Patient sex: M
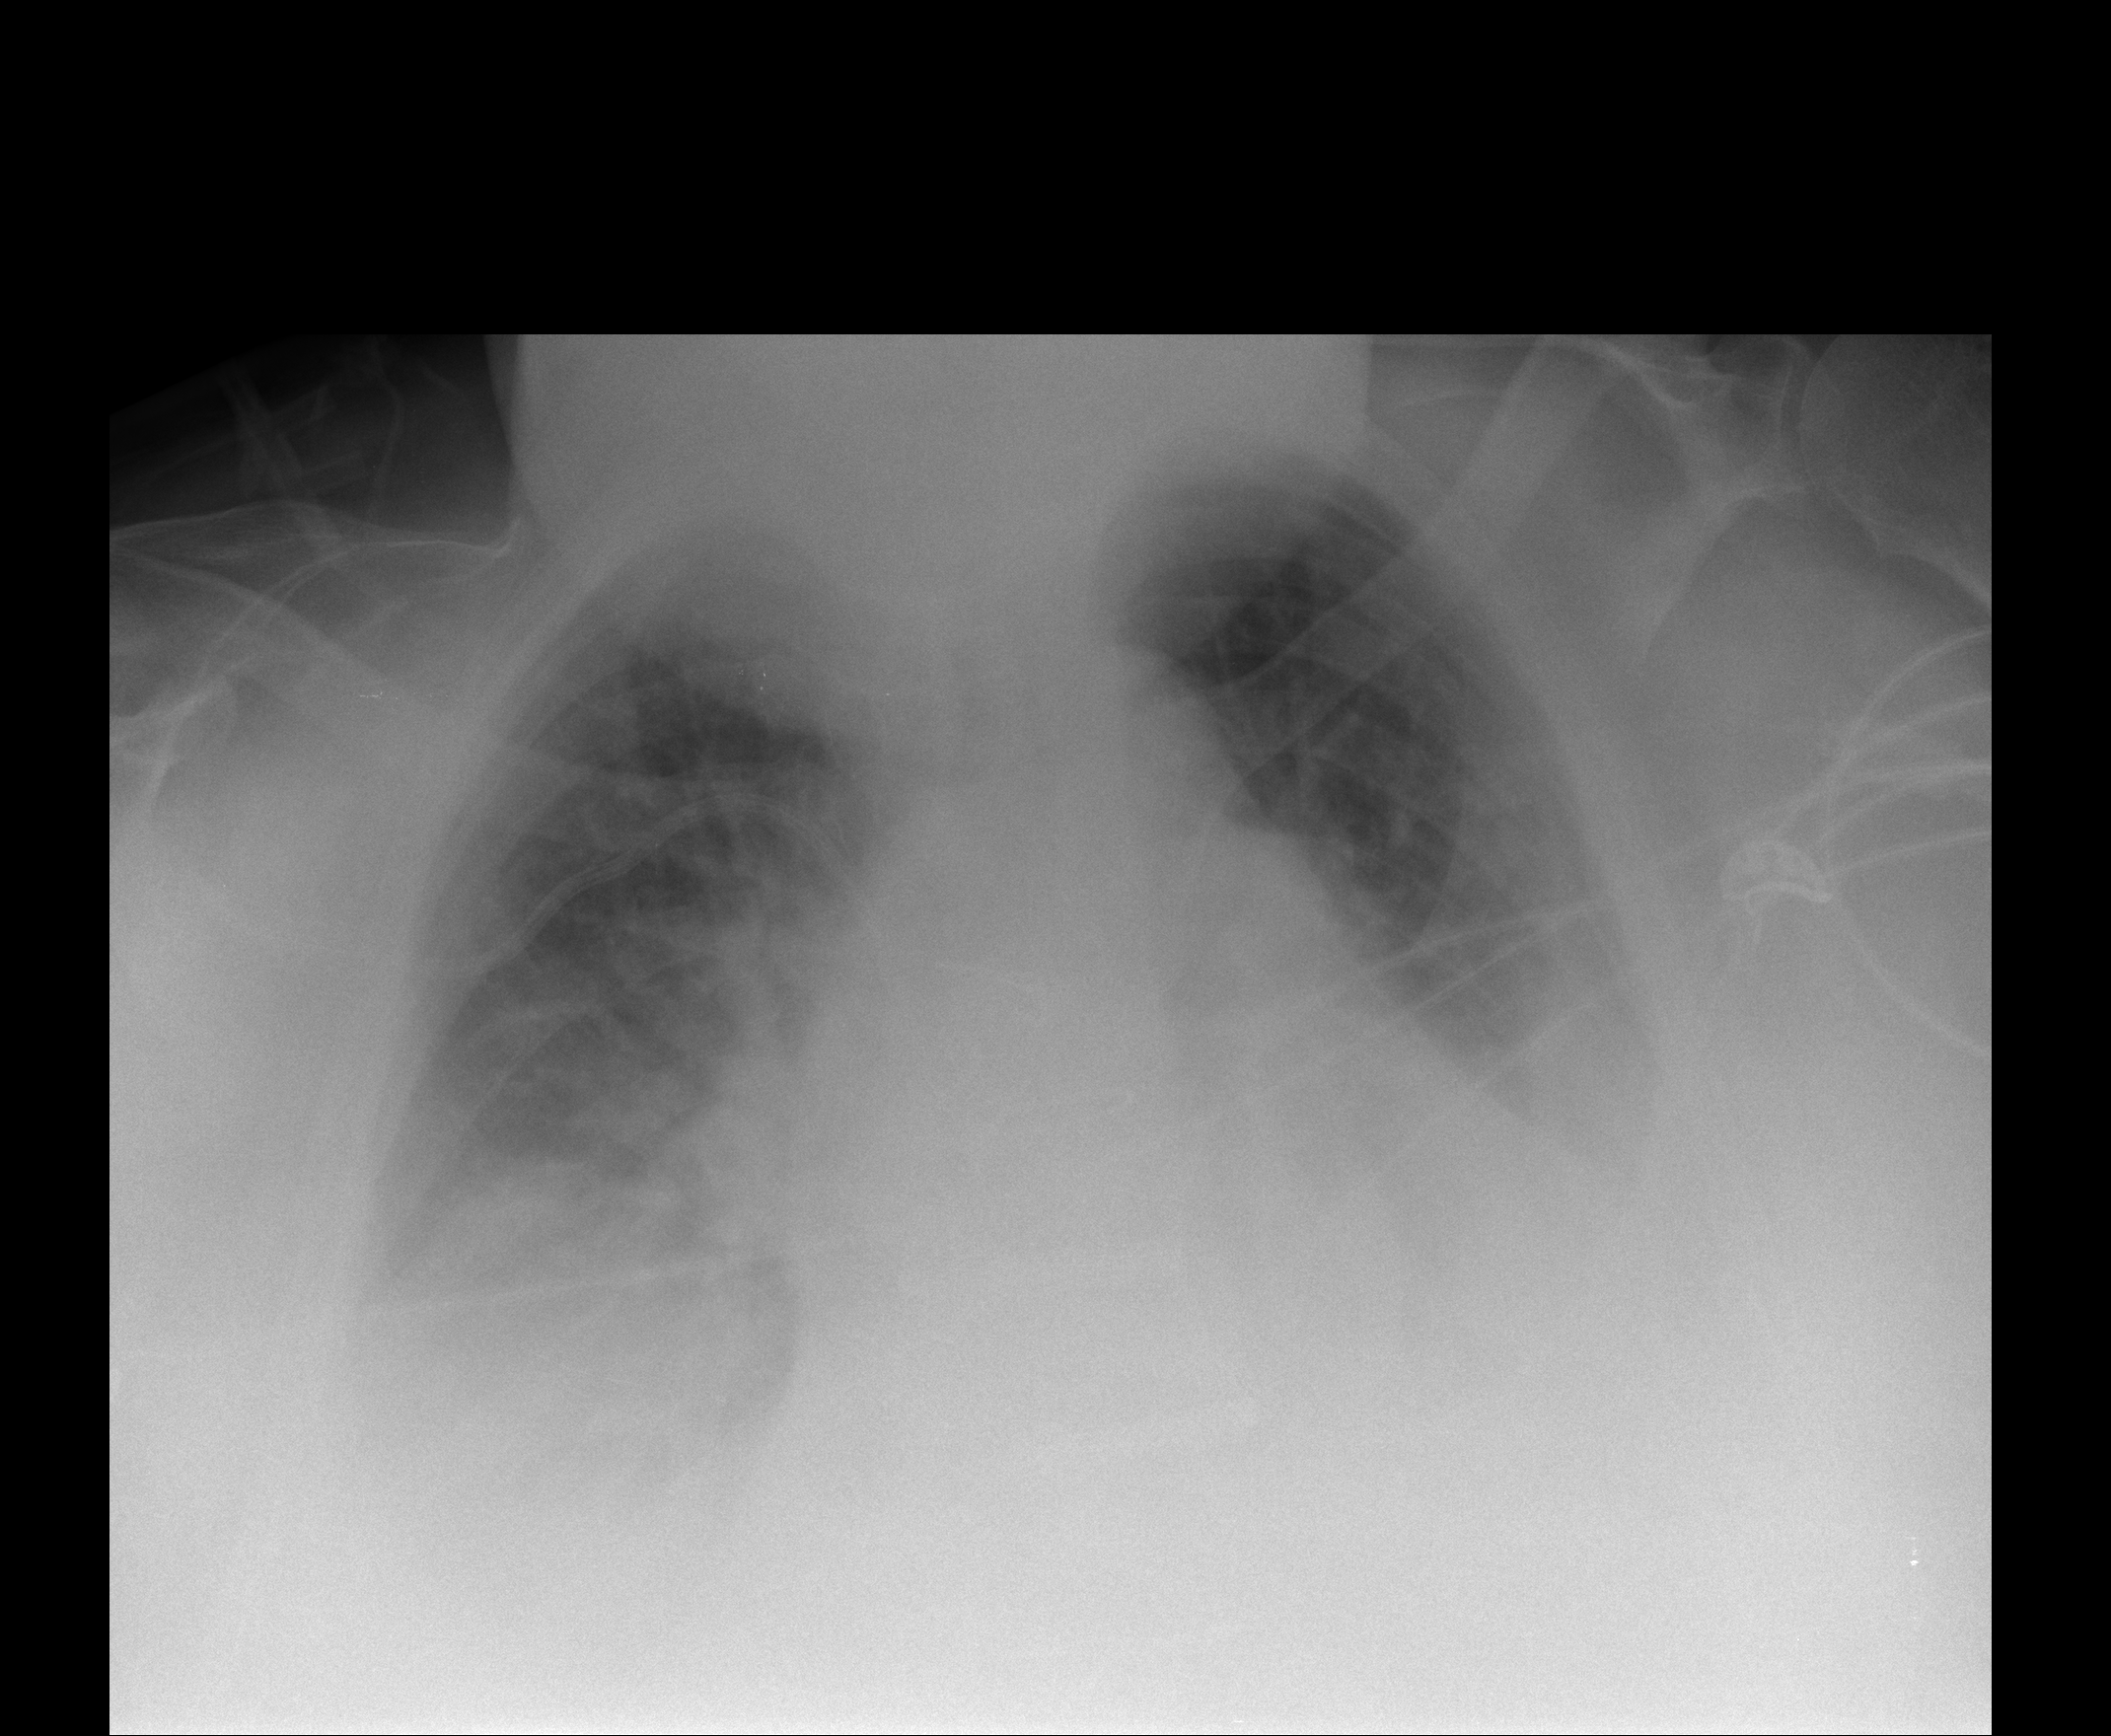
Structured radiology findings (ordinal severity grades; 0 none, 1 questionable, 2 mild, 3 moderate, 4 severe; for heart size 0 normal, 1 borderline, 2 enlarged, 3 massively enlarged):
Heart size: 2
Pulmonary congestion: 2
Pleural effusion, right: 2
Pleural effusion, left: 2
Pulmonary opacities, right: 2
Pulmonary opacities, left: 2
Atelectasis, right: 2
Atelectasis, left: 2